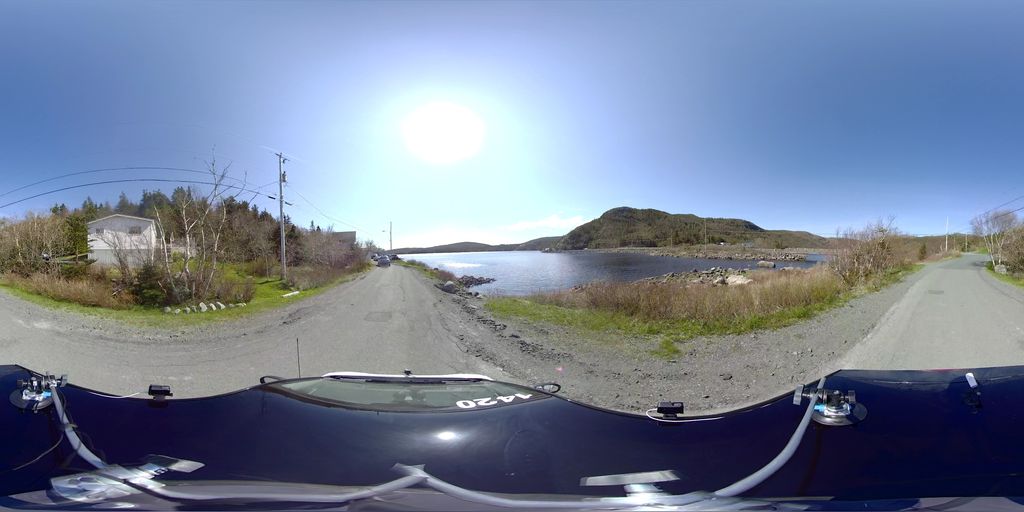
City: st_johns